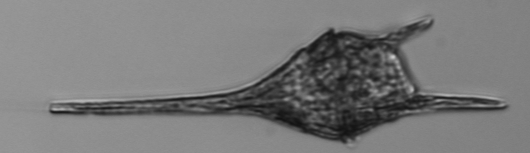
Label: Tripos_lineatus